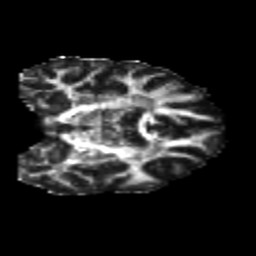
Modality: FA
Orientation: coronal
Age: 20
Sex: male
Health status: healthy
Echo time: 0.074 s